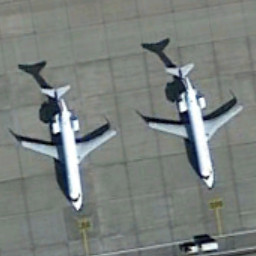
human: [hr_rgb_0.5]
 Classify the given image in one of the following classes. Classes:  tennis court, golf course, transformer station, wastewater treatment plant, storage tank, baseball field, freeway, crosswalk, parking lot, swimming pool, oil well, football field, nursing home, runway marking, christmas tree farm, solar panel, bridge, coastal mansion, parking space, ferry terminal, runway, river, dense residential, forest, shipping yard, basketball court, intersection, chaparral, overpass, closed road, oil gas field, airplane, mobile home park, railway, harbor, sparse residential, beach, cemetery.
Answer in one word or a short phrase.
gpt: airplane